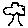
Label: tree